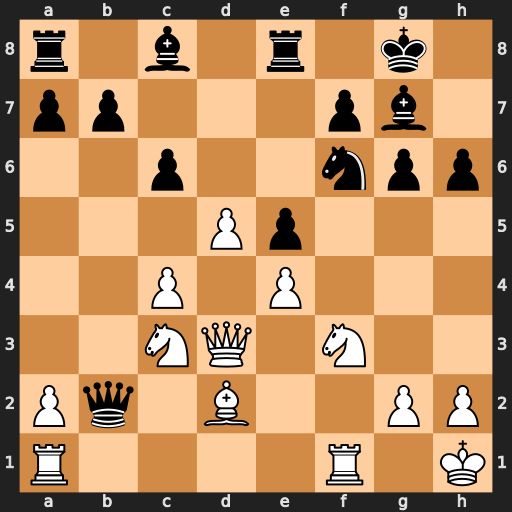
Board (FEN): r1b1r1k1/pp3pb1/2p2npp/3Pp3/2P1P3/2NQ1N2/Pq1B2PP/R4R1K
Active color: w
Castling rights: -
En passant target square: -
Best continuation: Na4 Qxa1 Rxa1